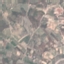
Land use / land cover: PermanentCrop